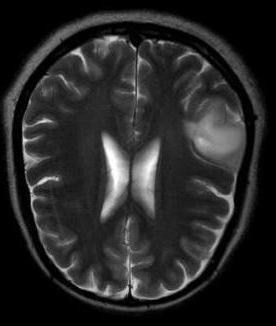
Label: notumor